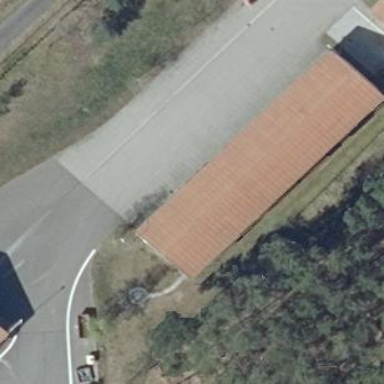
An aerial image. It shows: Garage.